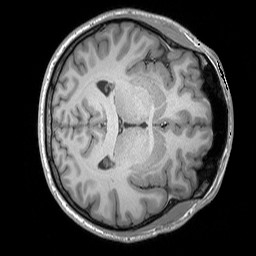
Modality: T1w
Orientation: axial
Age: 22
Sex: male
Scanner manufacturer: siemens
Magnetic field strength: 3 T
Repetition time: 1.9 s
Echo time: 0.00252 s